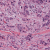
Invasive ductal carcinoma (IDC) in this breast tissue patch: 1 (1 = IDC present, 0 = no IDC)